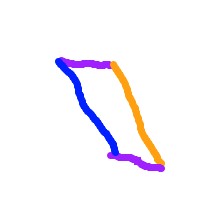
Shape: parallelogram